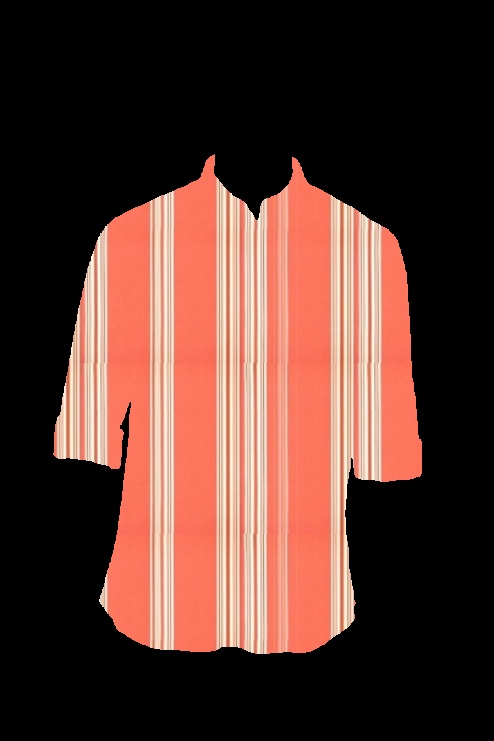
coral orange stripe tee